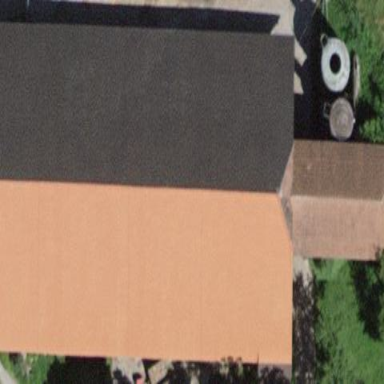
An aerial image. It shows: Gabled roof barn.